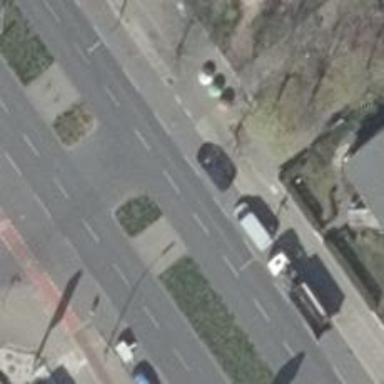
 featuring marked cycle track on the right side."